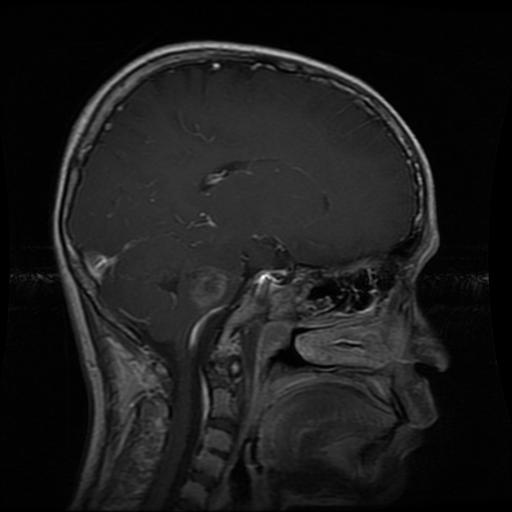
Label: glioma